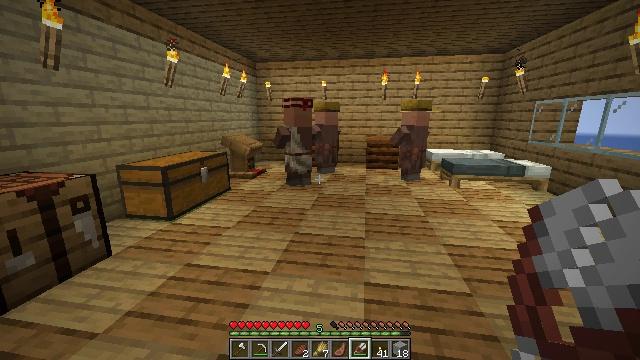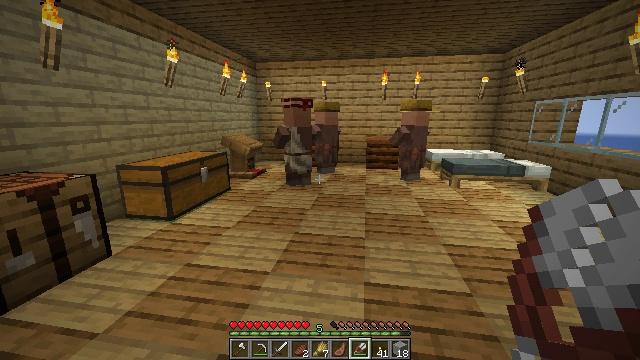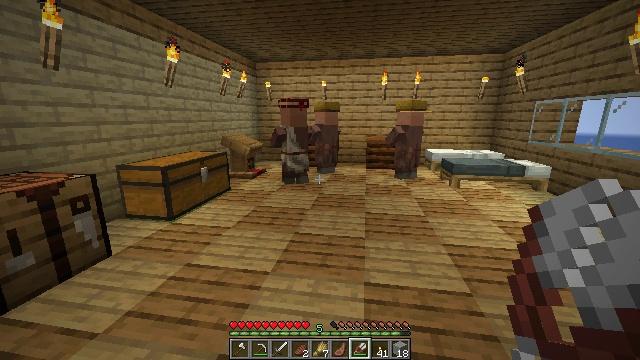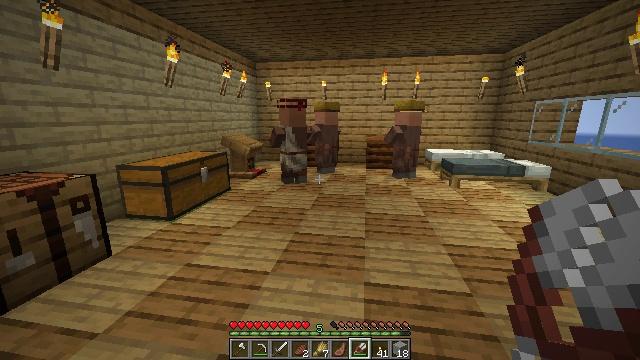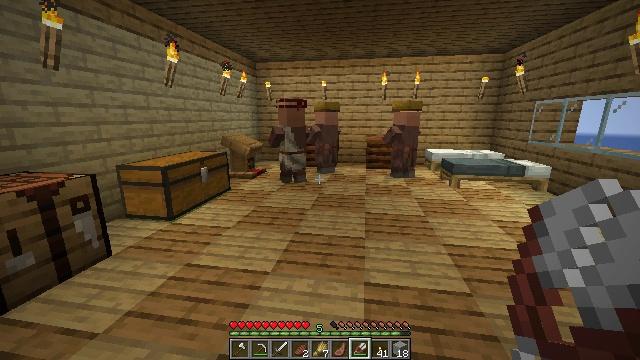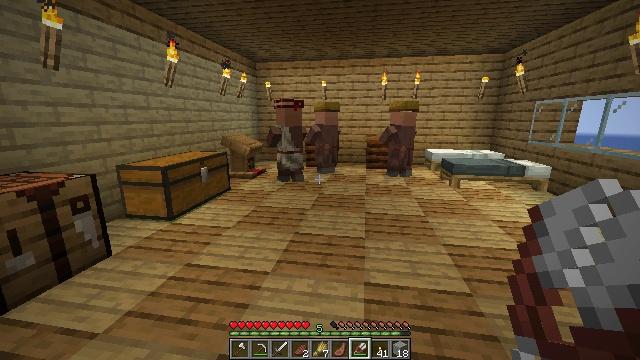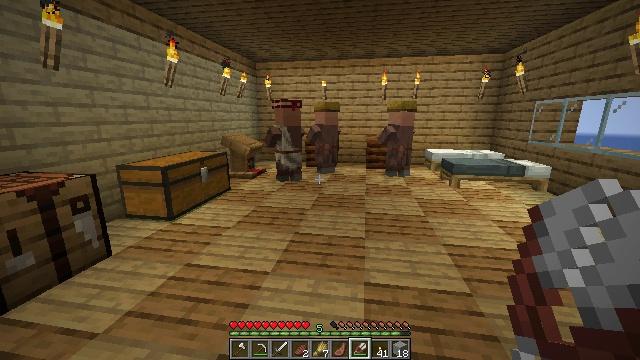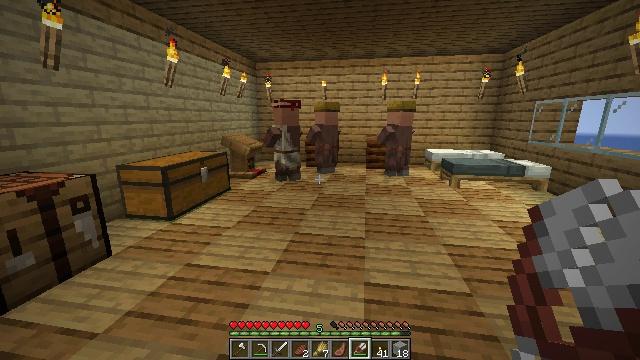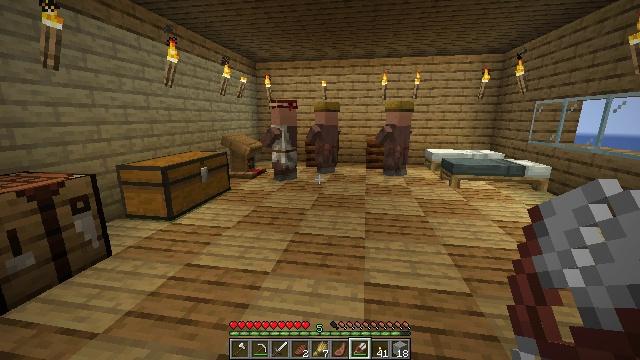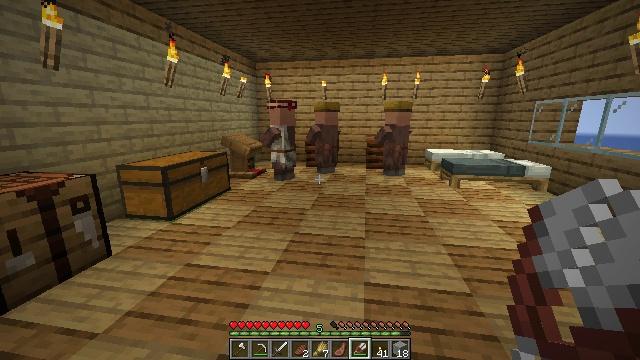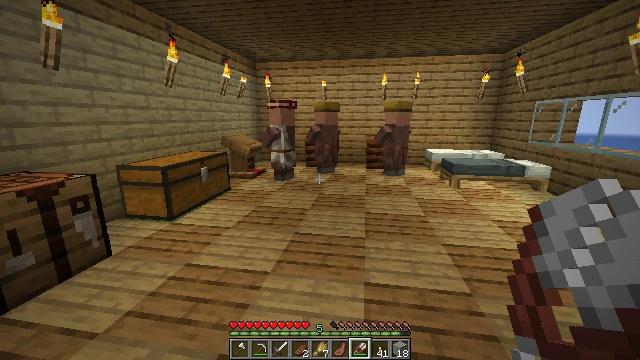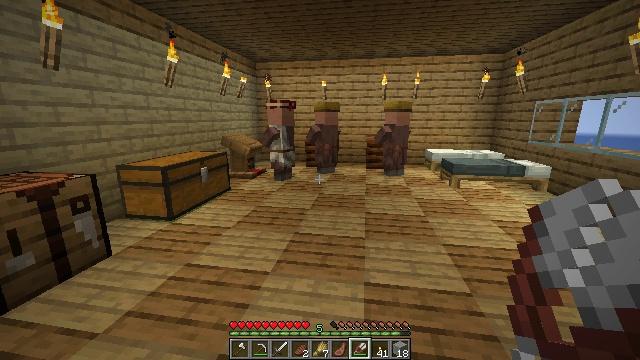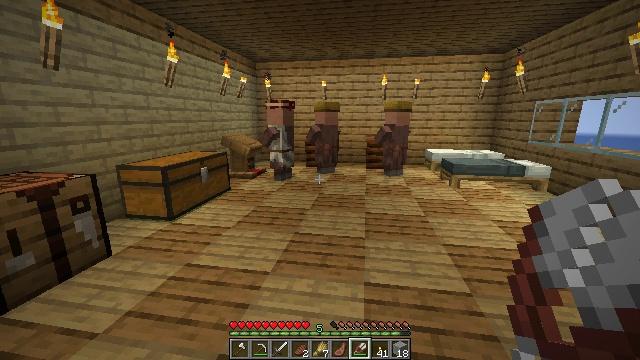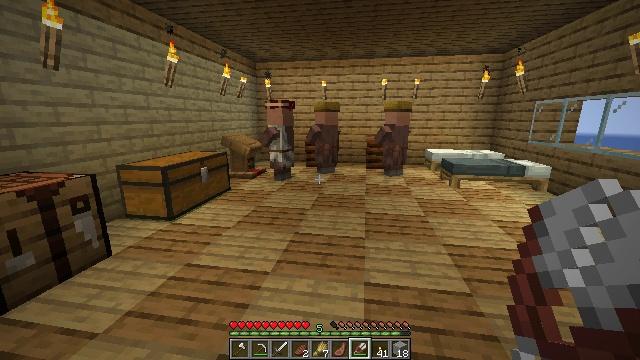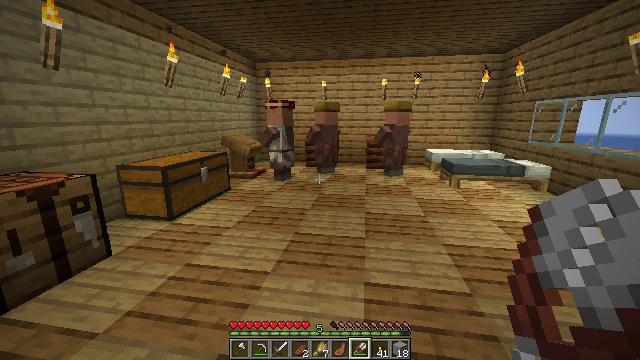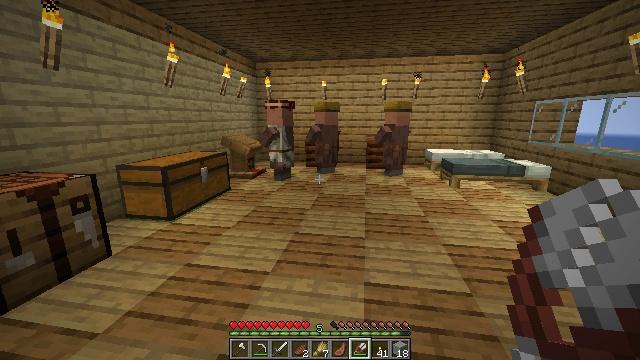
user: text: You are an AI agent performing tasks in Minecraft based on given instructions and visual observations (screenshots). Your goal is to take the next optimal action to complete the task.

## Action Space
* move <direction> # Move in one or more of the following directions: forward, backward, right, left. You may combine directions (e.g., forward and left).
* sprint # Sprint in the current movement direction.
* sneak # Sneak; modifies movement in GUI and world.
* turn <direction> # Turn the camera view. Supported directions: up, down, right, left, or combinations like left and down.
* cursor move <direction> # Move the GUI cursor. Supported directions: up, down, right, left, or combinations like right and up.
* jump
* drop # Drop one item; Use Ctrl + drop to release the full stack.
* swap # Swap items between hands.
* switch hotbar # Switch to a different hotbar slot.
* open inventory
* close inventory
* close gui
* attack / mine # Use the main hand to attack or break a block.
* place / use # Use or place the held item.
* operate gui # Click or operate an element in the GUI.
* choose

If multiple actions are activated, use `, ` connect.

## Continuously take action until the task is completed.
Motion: motion action
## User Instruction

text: Make a gray bed using the crafting table.
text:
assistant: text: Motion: no_op
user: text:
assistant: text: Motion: no_op
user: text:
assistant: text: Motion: no_op
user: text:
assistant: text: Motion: no_op
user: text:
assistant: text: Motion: no_op
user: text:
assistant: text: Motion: no_op
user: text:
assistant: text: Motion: no_op
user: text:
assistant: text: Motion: no_op
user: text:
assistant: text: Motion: no_op
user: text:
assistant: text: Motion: no_op
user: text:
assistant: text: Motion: no_op
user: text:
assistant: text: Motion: no_op
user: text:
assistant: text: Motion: no_op
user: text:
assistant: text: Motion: no_op
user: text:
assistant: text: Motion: no_op
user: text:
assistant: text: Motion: no_op
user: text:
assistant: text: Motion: no_op
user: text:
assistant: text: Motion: no_op
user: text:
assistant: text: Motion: no_op
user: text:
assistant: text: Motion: no_op
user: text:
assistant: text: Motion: no_op
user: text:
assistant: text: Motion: no_op
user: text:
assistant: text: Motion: no_op
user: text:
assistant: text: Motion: no_op
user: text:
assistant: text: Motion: no_op
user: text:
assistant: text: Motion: no_op
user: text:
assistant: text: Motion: no_op
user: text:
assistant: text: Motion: no_op
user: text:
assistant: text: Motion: no_op
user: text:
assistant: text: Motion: no_op